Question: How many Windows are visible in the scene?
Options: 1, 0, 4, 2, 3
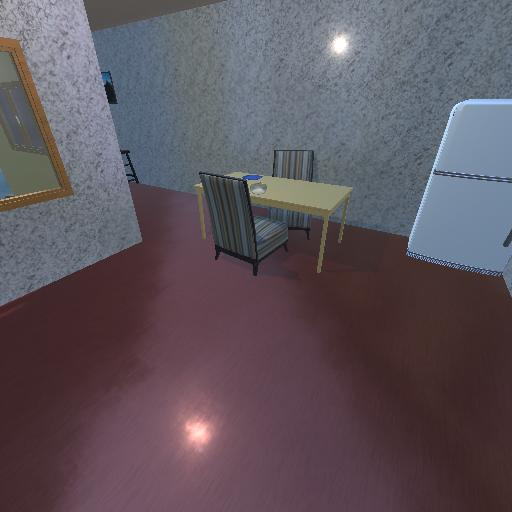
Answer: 1